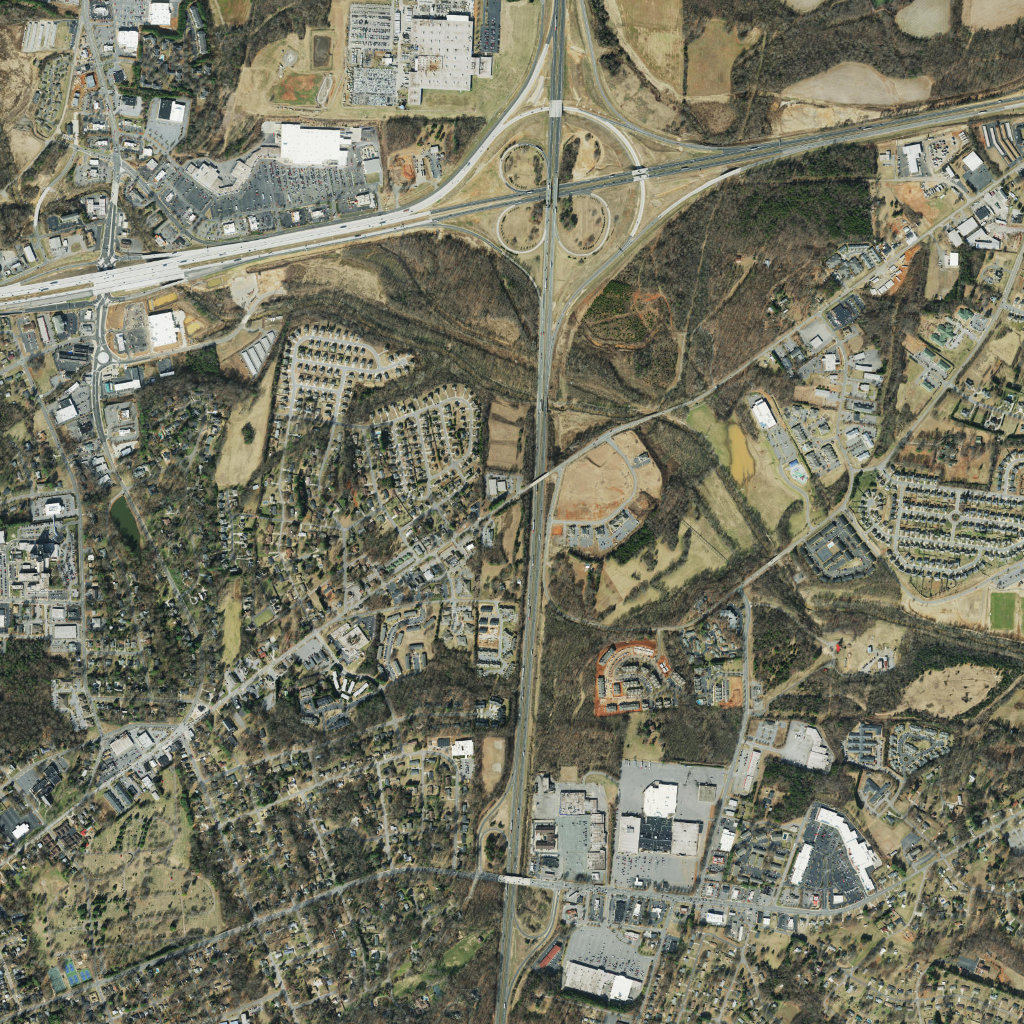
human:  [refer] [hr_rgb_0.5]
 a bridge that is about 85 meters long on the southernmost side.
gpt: <box>[[48, 85, 51, 86, 0]]</box>

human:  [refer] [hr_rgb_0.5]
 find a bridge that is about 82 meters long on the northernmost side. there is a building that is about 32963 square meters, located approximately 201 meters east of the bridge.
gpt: <box>[[10, 17, 11, 20, 0]]</box>